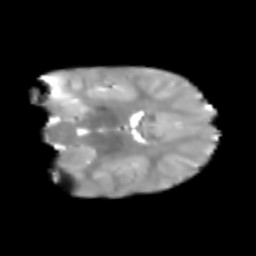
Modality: T2w
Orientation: coronal
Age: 7
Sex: male
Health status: healthy